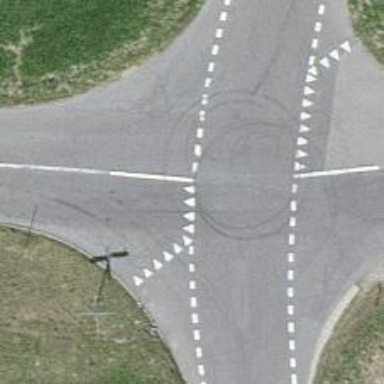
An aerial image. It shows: Road with "give way" sign.